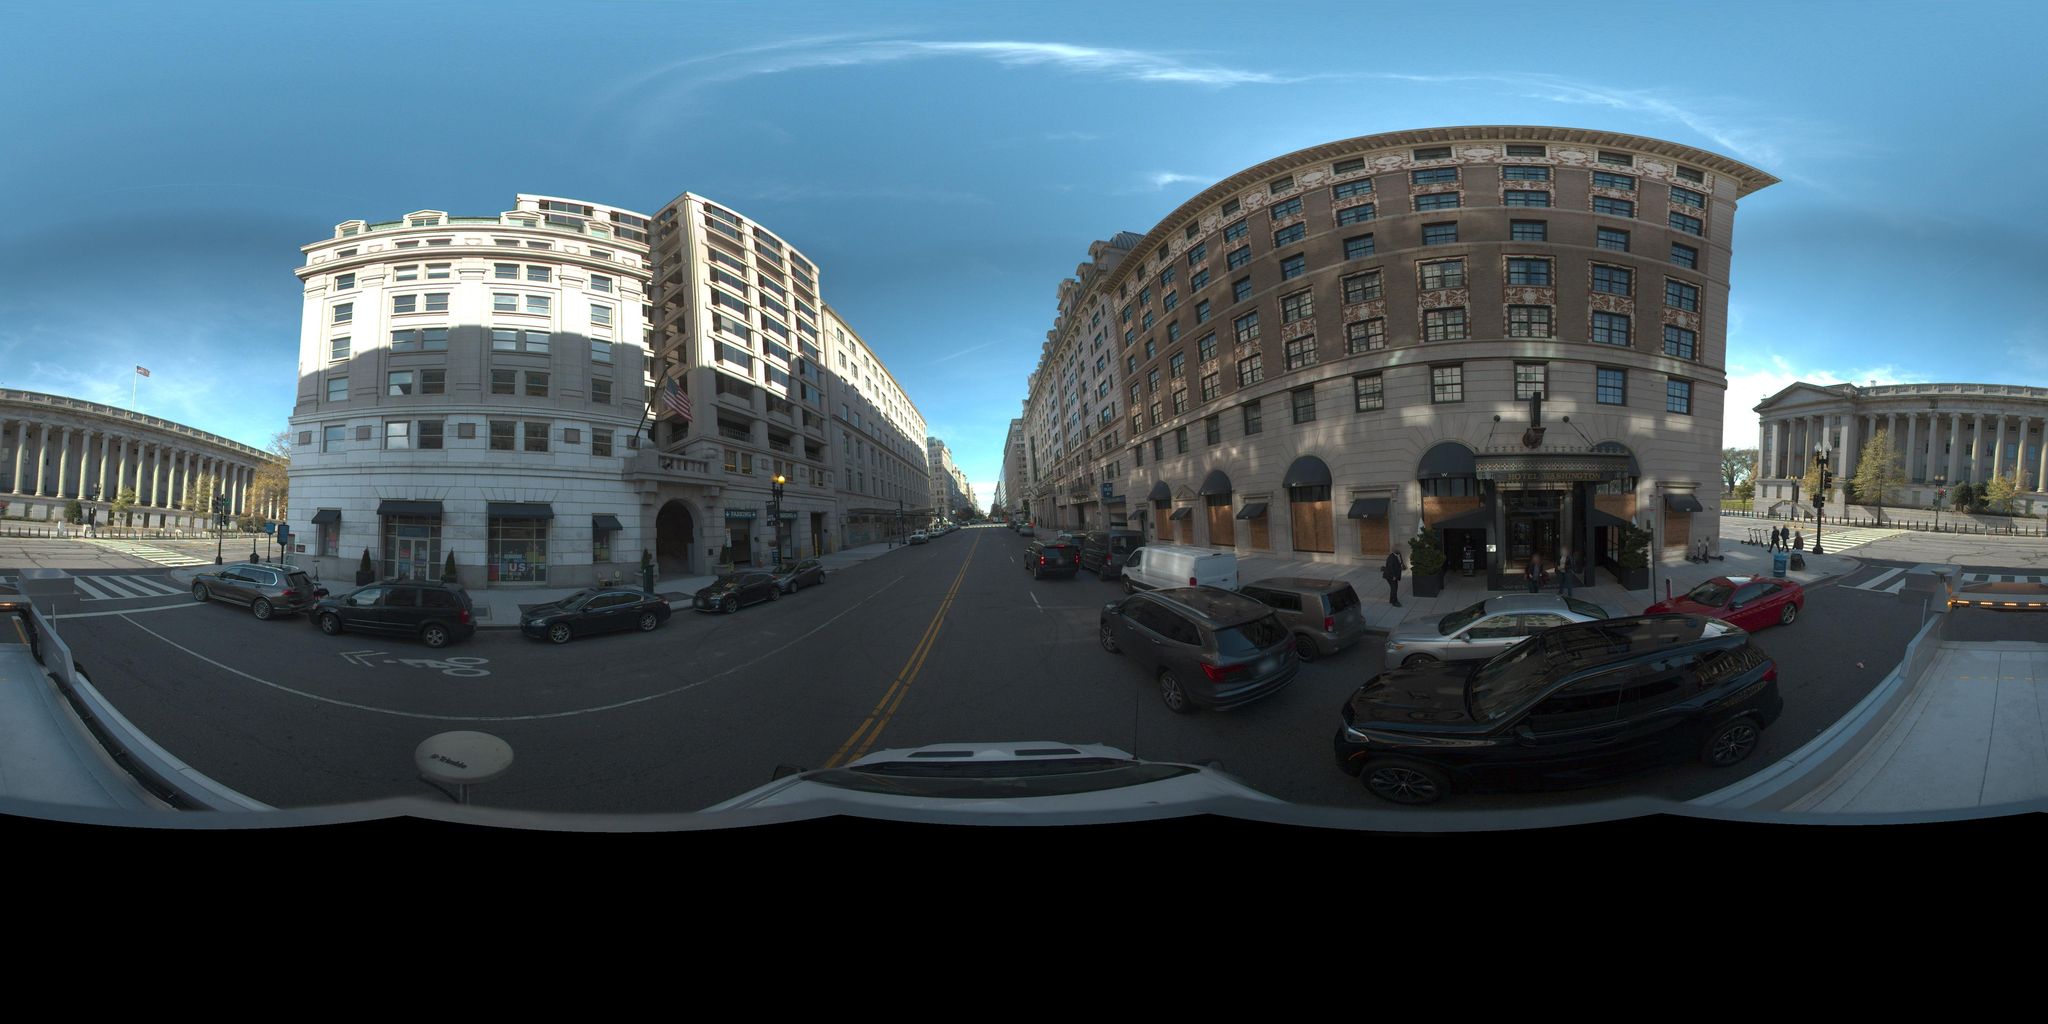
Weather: clear
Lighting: day
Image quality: good
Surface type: railway
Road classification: secondary
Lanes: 4
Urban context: urban centre
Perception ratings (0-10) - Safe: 1.81, Lively: 5.59, Beautiful: 4.7, Boring: 4.44, Depressing: 6.98, Wealthy: 4.68